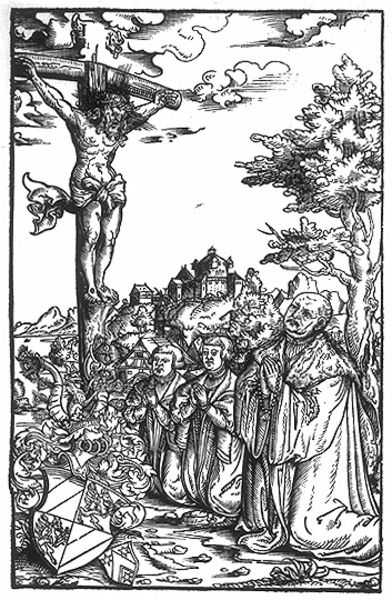
Titel: Bildnis des Christoph Scheurl mit seinen zwei Söhnen vor einem Kruzifix knieend
Künstler: Lucas d.J. Cranach
Institution: (Seriendruck)
Schlagwörter: baum, berg, blätter, feder, gruppe, himmel, körper, laub, lendenschurz, mann, meer, nackt, umhang, weiß, wolken, bäume, landschaft, menschen, see, stadt, bewegung, grau, hell, holz, männer, schwarz, skizze, zeichnung, haus, schloss, tuch, weg, wolke, arme, kragen, pelz, steine, trauer, hände, häuser, hügel, natur, wind, boden, geistlicher, gewand, mantel, adel, drei, familie, gewänder, holzschnitt, berge, kette, dorf, grafik, graphik, füsse, glatze, nägel, wei, schild, lendentuch, burg, glaube, kreuz, druck, schwarz weiß, radierung, stich, illustration, knien, schlange, helm, beten, gebet, ritter, fürst, wappen, christus, jesus, kreuzigung, wunden, hüfte, reise, knieend, andacht, knieende, kruzifix, fachwerk, mönche, kupferstich, rosenkranz, anbetung, gekreuzigt, betend, jerusalem, drache, station, söhne, innehalten, schwarzwei, stifter, gekreuzigter, christ, boten, inri, beter, antoniuskreuz, kreuzweg, chrsitus, keuzigung, batur, graühik, mahle, betende männer, rosenkrnaz